Question: I'm working on a 'CustomControl' that inherits from 'TextBox' and can be re-sized by holding 'Ctrl'while dragging the mouse, but sometimes when you re-size it, lines get cut off like this:

If this happens, I would like to adjust the chosen height, so that lines are not cut off. This is the code I have so far:
'''
double LineHeight = ??;
double requiredHeightAdjustment = this.Height % LineHeight;
if (requiredHeightAdjustment != 0)
{
this.Height -= requiredHeightAdjustment;
}
'''
In case anyone needs this in the future here is what I ended up with:
'''
double fontHeight = this.FontSize * this.FontFamily.LineSpacing;
double requiredHeightAdjustment = this.Height % fontHeight;
var parent = this.Parent as FrameworkElement;
if (requiredHeightAdjustment != 0)
{
double upwardAdjustedHeight = (fontHeight - requiredHeightAdjustment) + this.Height;
if (requiredHeightAdjustment >= fontHeight / 2 && this.MaxHeight >= upwardAdjustedHeight
&& (parent == null || parent.ActualHeight >= upwardAdjustedHeight))
this.Height = upwardAdjustedHeight;
else
this.Height -= requiredHeightAdjustment;
}
'''
This solution also makes the smallest necessary change to the chosen 'TextBox' size instead of always making a negative change.
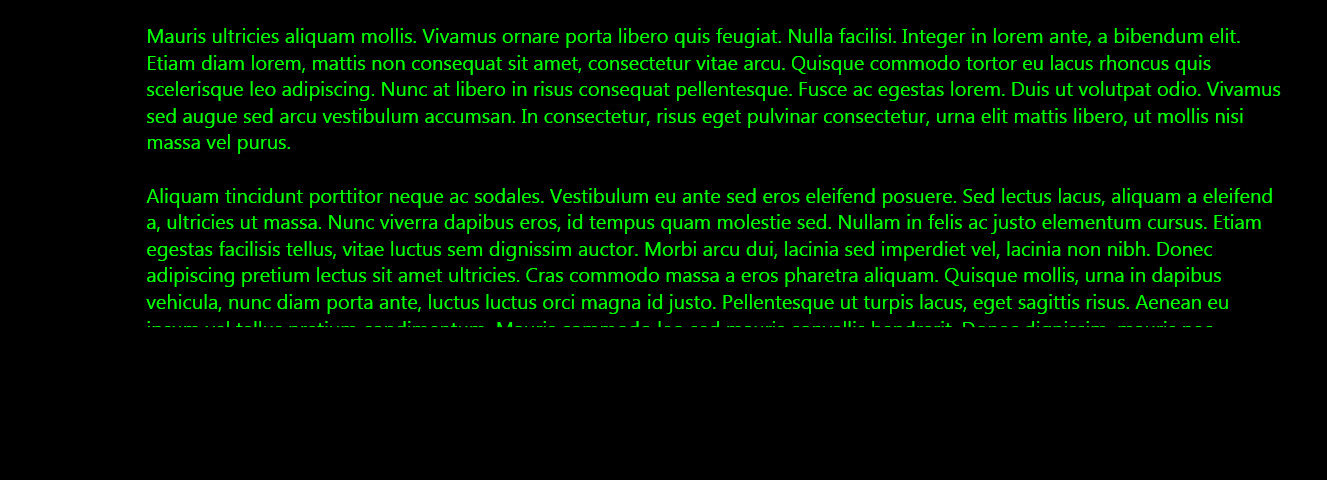
Answer: Since your LineHeight is dependent on the font family and font size, you might want to look at the <URL> class in .NET 3.0+. It might be a bit too low-level though, but it has properties like 'Height'.